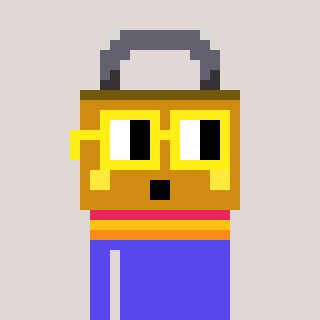
a pixel art character with square yellow glasses, a lock-shaped head and a computerblue-colored body on a warm background